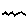
Label: zigzag